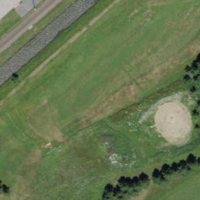
EUNIS habitat code: 53
Species observed at this site:
Carduus personata